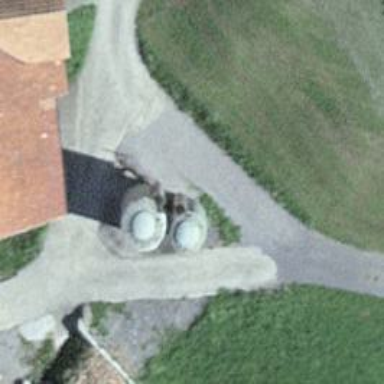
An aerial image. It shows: Silo.